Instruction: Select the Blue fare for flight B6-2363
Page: flights
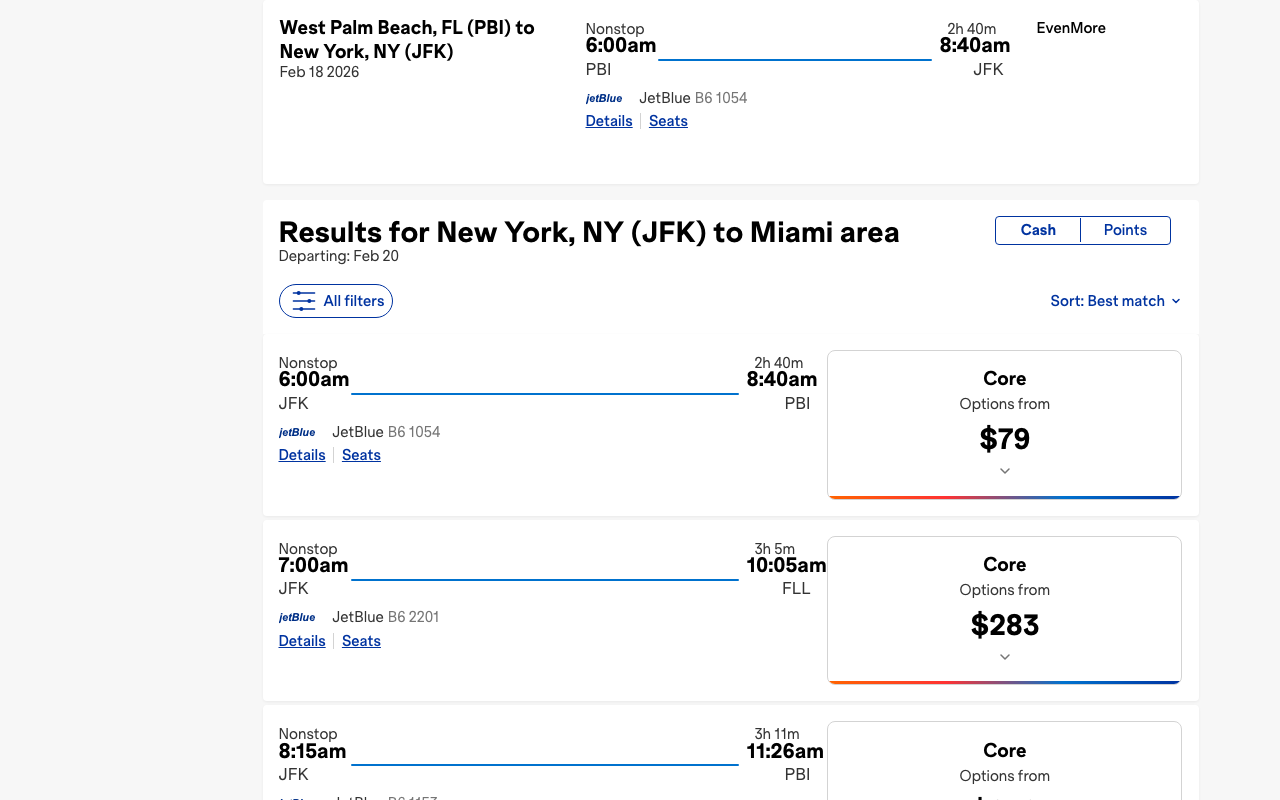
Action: click